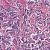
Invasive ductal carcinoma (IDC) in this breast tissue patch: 1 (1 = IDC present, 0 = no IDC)